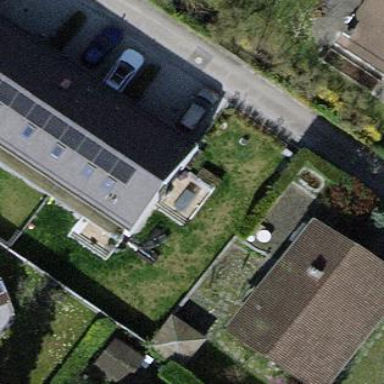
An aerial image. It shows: Detached building.